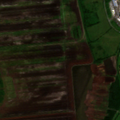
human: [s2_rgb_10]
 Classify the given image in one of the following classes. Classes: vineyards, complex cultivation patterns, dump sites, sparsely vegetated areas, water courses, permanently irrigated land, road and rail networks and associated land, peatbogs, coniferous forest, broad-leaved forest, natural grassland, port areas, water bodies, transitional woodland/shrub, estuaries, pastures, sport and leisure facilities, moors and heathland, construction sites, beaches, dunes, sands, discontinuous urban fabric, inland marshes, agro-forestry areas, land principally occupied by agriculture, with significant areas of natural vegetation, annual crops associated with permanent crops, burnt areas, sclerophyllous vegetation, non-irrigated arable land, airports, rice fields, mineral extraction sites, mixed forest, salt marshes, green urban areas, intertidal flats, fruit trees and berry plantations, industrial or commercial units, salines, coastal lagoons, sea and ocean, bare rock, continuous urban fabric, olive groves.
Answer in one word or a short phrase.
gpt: mineral extraction sites, pastures, peatbogs